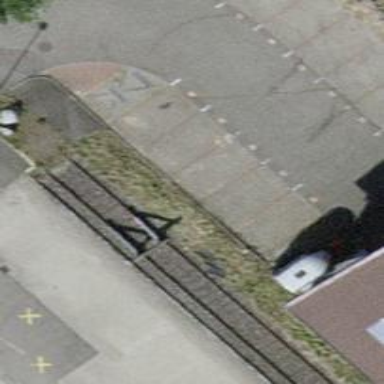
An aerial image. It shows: Railway buffer stop.